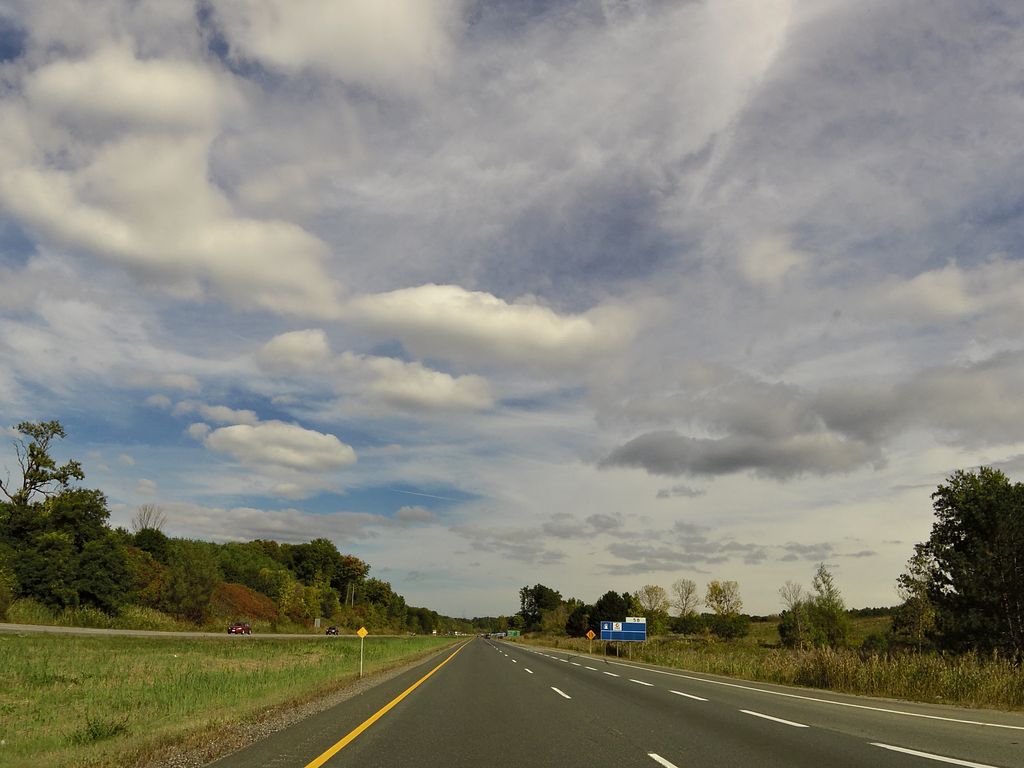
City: hamilton